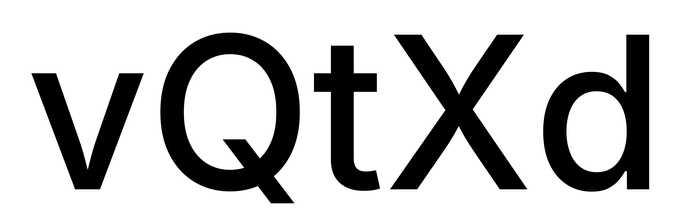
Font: Inter_Medium